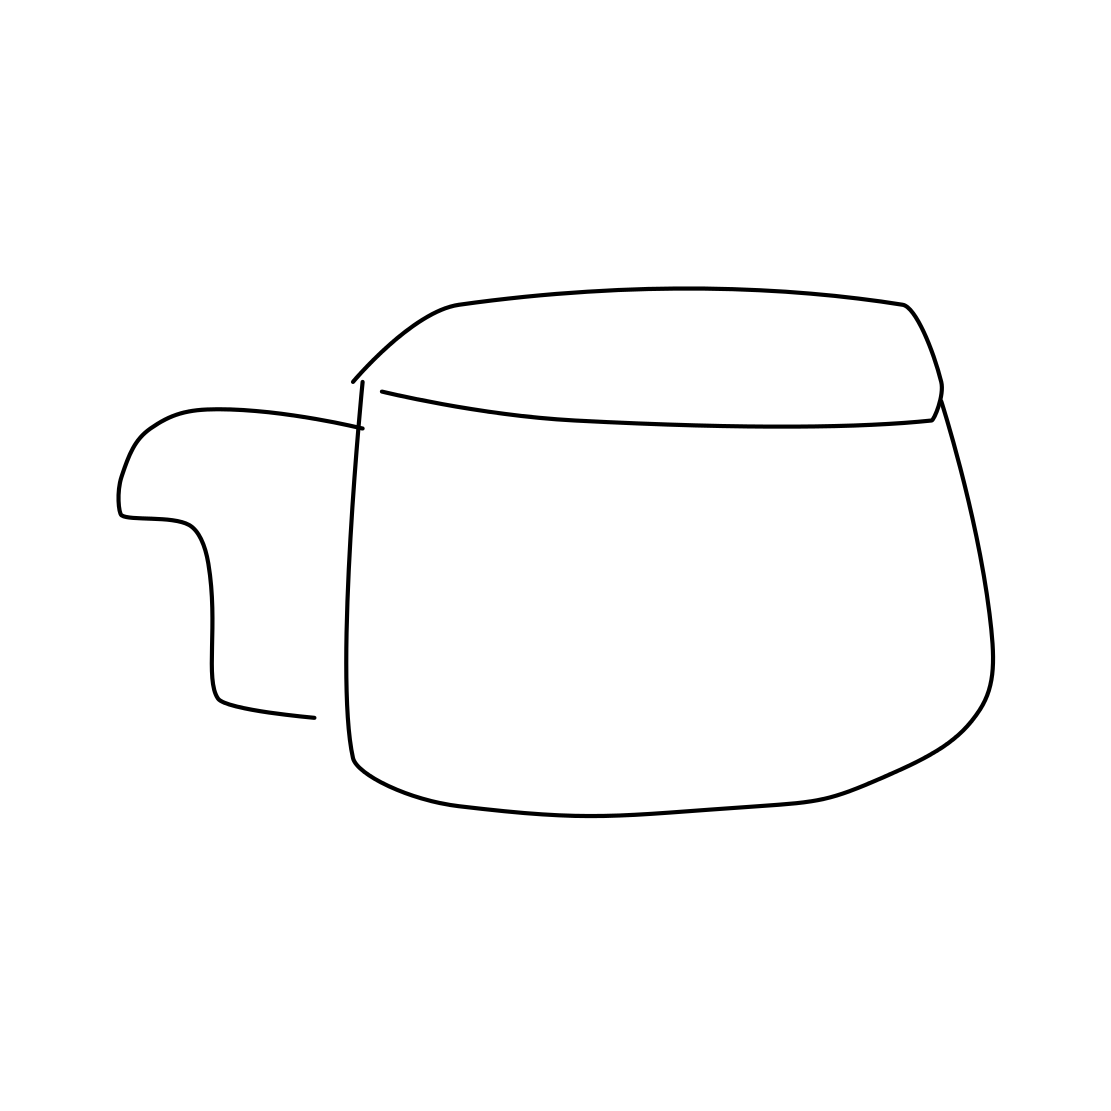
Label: teapot